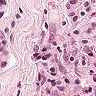
Metastatic tissue present: yes